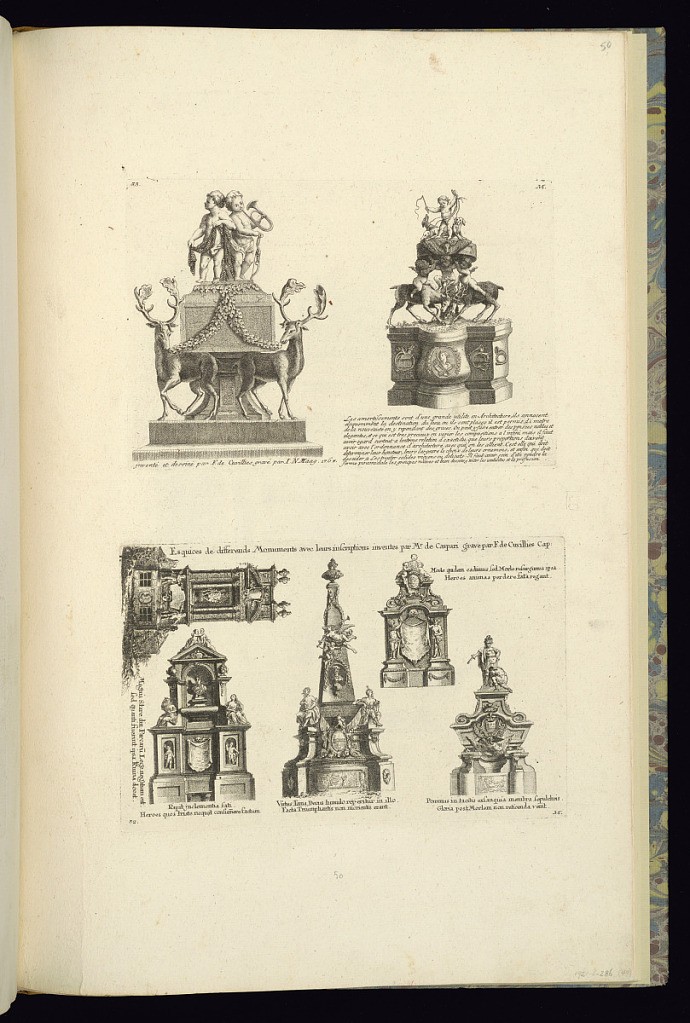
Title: Monument Designs
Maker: François de Cuvilliés the younger, German, 1731 - 1777
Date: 1768
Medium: Etching and engraving on paper
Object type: Print
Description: Two plates printed on a single sheet illustrating monuments (funerary monuments) with descriptive text featuring sculpted figures, heraldry, cartouches, portrait busts, arms and armor, mascarons (masks), deer, putti, festoons, columns, and pediments. The plates are titled, signed, numbered, and dated.